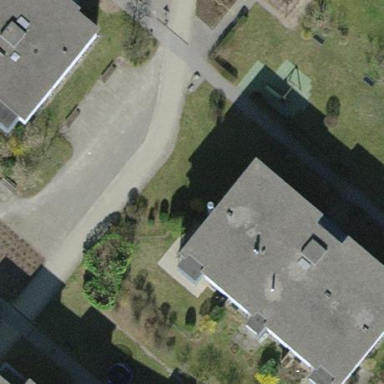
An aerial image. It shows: Modern apartment building with flat roof design.